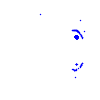
Particle: electron